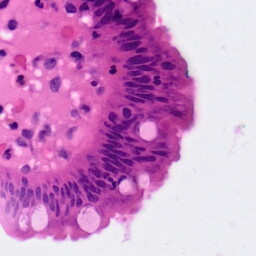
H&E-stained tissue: Pancreatic